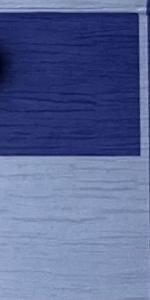
Label: Empty